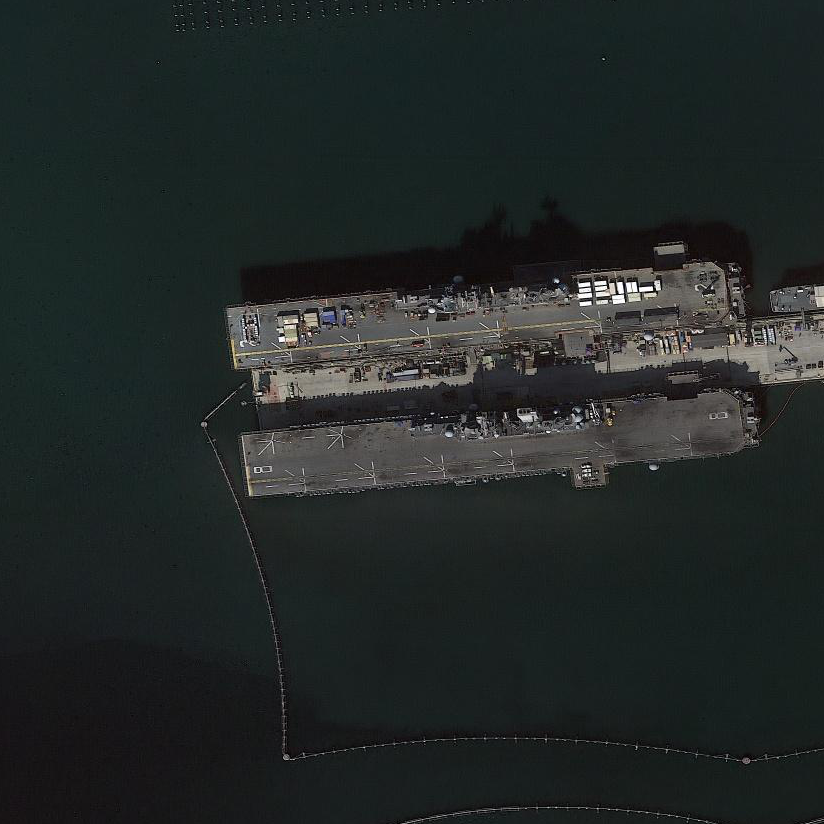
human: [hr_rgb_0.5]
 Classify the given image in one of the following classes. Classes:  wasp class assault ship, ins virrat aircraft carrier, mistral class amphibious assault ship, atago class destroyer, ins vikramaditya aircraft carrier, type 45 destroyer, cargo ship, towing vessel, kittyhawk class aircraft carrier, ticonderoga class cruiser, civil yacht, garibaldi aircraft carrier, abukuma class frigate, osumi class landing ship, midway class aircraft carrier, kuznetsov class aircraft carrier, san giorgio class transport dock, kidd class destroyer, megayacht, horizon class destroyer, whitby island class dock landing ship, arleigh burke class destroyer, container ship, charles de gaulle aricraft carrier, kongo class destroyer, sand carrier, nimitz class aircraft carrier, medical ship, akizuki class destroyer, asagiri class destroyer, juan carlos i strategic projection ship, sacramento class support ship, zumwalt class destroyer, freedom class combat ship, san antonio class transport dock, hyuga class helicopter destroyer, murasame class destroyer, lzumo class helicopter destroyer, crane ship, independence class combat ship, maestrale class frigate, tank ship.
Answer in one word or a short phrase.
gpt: Wasp class assault ship